Question: i want create search in form similar EXCEL , find and put (row) in listview
this my form :

and my code :
'''
private int searchIndex = -1;
private void button1_Click(object sender, EventArgs e)
{
button1.Text = "Find Next";
try
{
for (int i = 0; i < dataGridView1.Rows.Count; i++)
{
searchIndex = (searchIndex + 1) % dataGridView1.Rows.Count;
DataGridViewRow row = dataGridView1.Rows[searchIndex];
if (row.Cells["Product"].Value == null)
{
continue;
}
if (row.Cells["Product"].Value.ToString().Trim().StartsWith(textBox1.Text) || row.Cells["Product"].Value.ToString().Trim().Contains(textBox1.Text))
{
ListViewItem lvi = new ListViewItem(row.Cells["Product"].Value.ToString());
lvi.SubItems.Add(row.Cells["Product"].Value.ToString());
listView1.Items.Add(lvi);
dataGridView1.CurrentCell = row.Cells["Product"];
dataGridView1.FirstDisplayedScrollingRowIndex = dataGridView1.Rows[row.Index].Index;
row = dataGridView1.Rows[i];
return;
}
}
}
catch { }
}
'''
and in textbox1_textchanged :
'''
searchIndex = -1;
button1.Text = "Find";
listView1.Clear();
'''
I want when search end, send message ...
thanks
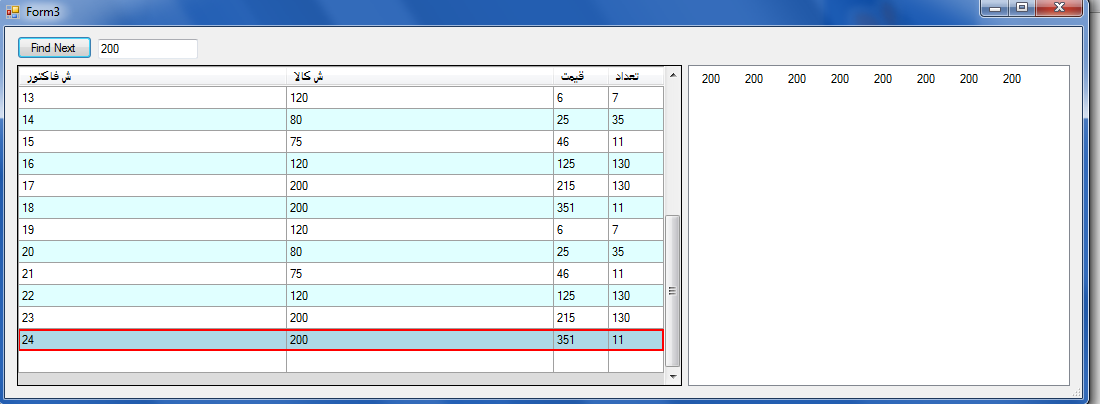
Answer: Mimicking the 'Find All' functionality, populating your 'ListView' will be very similar to the 'Find Next' functionality. Here's an example if it were a separate button from 'Find Next':
'''
public Form1()
{
InitializeComponent();
listView1.View = View.Details;
listView1.Columns.Add("Column");
listView1.Columns.Add("Row");
listView1.Columns.Add("Value");
}
private void button2_Click(object sender, EventArgs e)
{
button2.Text = "Find All";
int tempIndex = -1;
listView1.Items.Clear();
for (int i = 0; i < dataGridView1.Rows.Count; i++)
{
tempIndex = (tempIndex + 1) % dataGridView1.Rows.Count;
DataGridViewRow row = dataGridView1.Rows[tempIndex];
if (row.Cells["Foo"].Value == null)
{
continue;
}
if (row.Cells["Foo"].Value.ToString().Trim().StartsWith(textBox1.Text) || row.Cells["Foo"].Value.ToString().Trim().Contains(textBox1.Text))
{
DataGridViewCell cell = row.Cells["Foo"];
ListViewItem lvRow = new ListViewItem(new string[] { cell.ColumnIndex.ToString(), cell.RowIndex.ToString(), cell.Value.ToString() });
listView1.Items.Add(lvRow);
}
}
MessageBox.Show("Search ended."); // Or whatever message you intend to send.
}
'''